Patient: sex F, age 66
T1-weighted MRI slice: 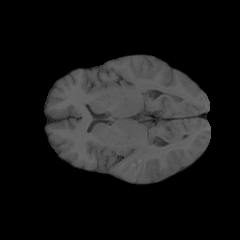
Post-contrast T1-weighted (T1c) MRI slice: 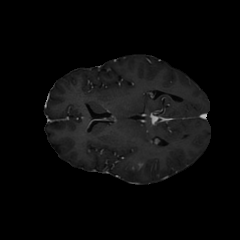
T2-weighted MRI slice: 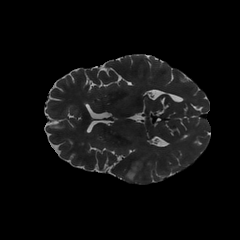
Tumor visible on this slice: yes
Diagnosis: Glioblastoma, IDH-wildtype
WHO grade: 4